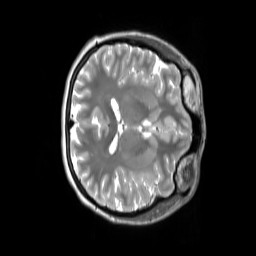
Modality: T2w
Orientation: axial
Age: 22
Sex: female
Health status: ill
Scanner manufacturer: siemens
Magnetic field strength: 3 T
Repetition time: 2.8 s
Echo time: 0.326 s